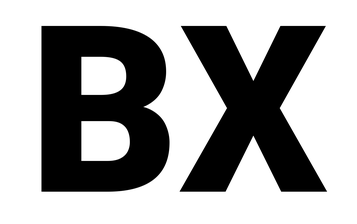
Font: Roboto_Black